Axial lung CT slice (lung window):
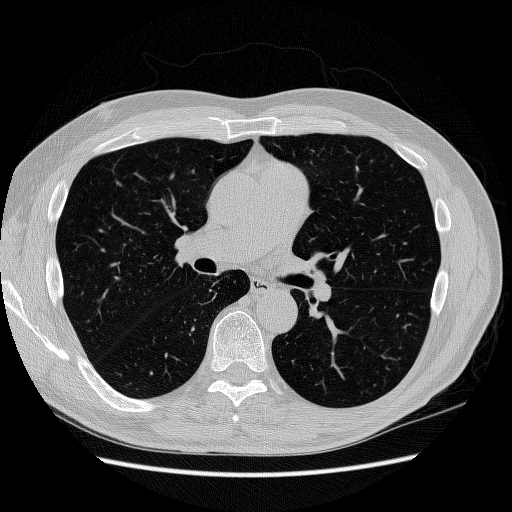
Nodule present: no